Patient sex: M
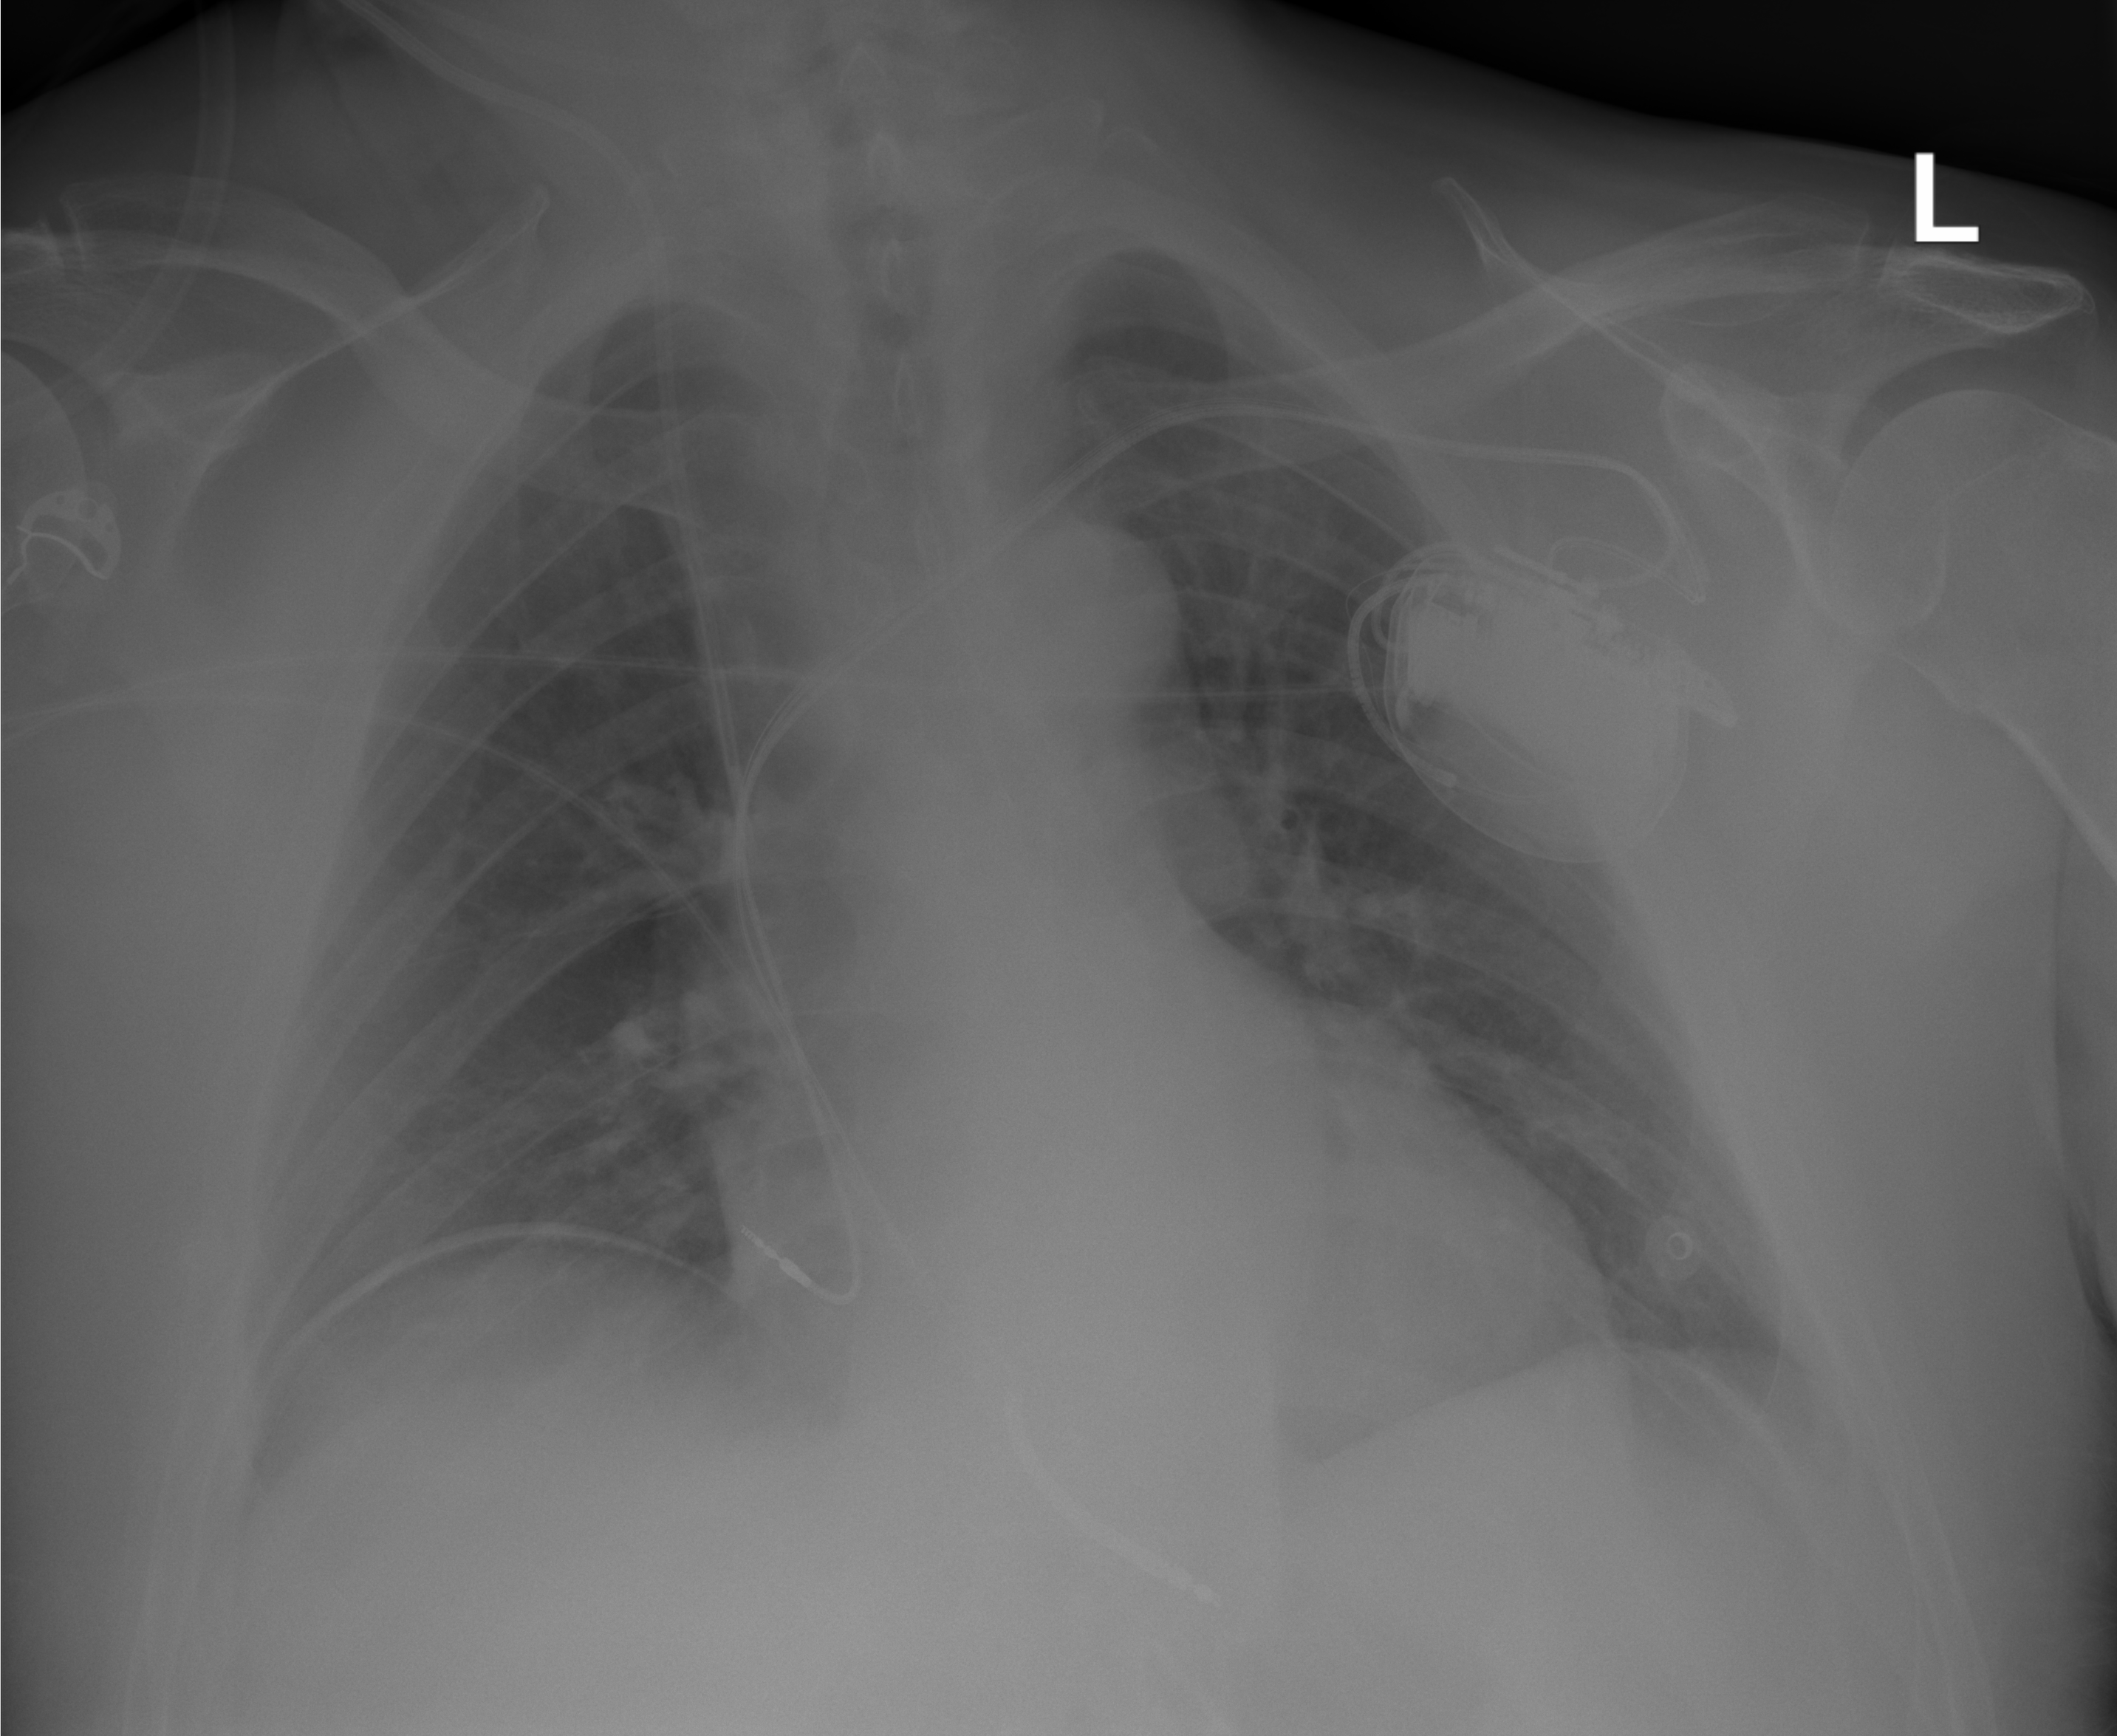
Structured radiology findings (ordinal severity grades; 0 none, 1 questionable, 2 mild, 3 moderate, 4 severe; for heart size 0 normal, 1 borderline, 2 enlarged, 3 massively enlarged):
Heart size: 0
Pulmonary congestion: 0
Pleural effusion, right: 0
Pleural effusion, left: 1
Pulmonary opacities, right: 0
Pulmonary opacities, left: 0
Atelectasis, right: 0
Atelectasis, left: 0